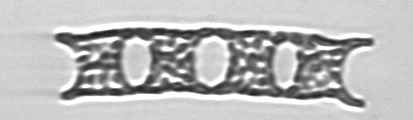
Label: Eucampia